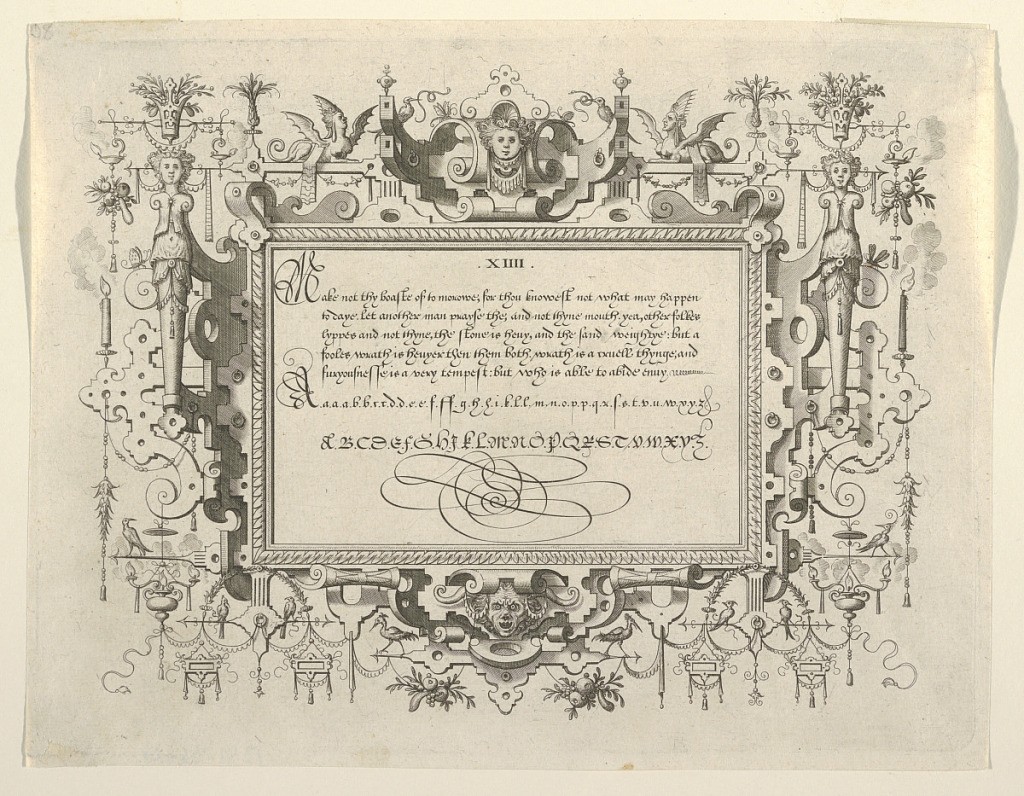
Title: Plate XIV, from the "Exercitatio Alphabetica"
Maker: Clément Perret, 1569/71–?
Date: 1568–69
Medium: Engraving on white laid paper
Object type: Print
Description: The lettering consists of a sentence: "Make not thy boaste of tomorrow," etc., an alphabet.